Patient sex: F
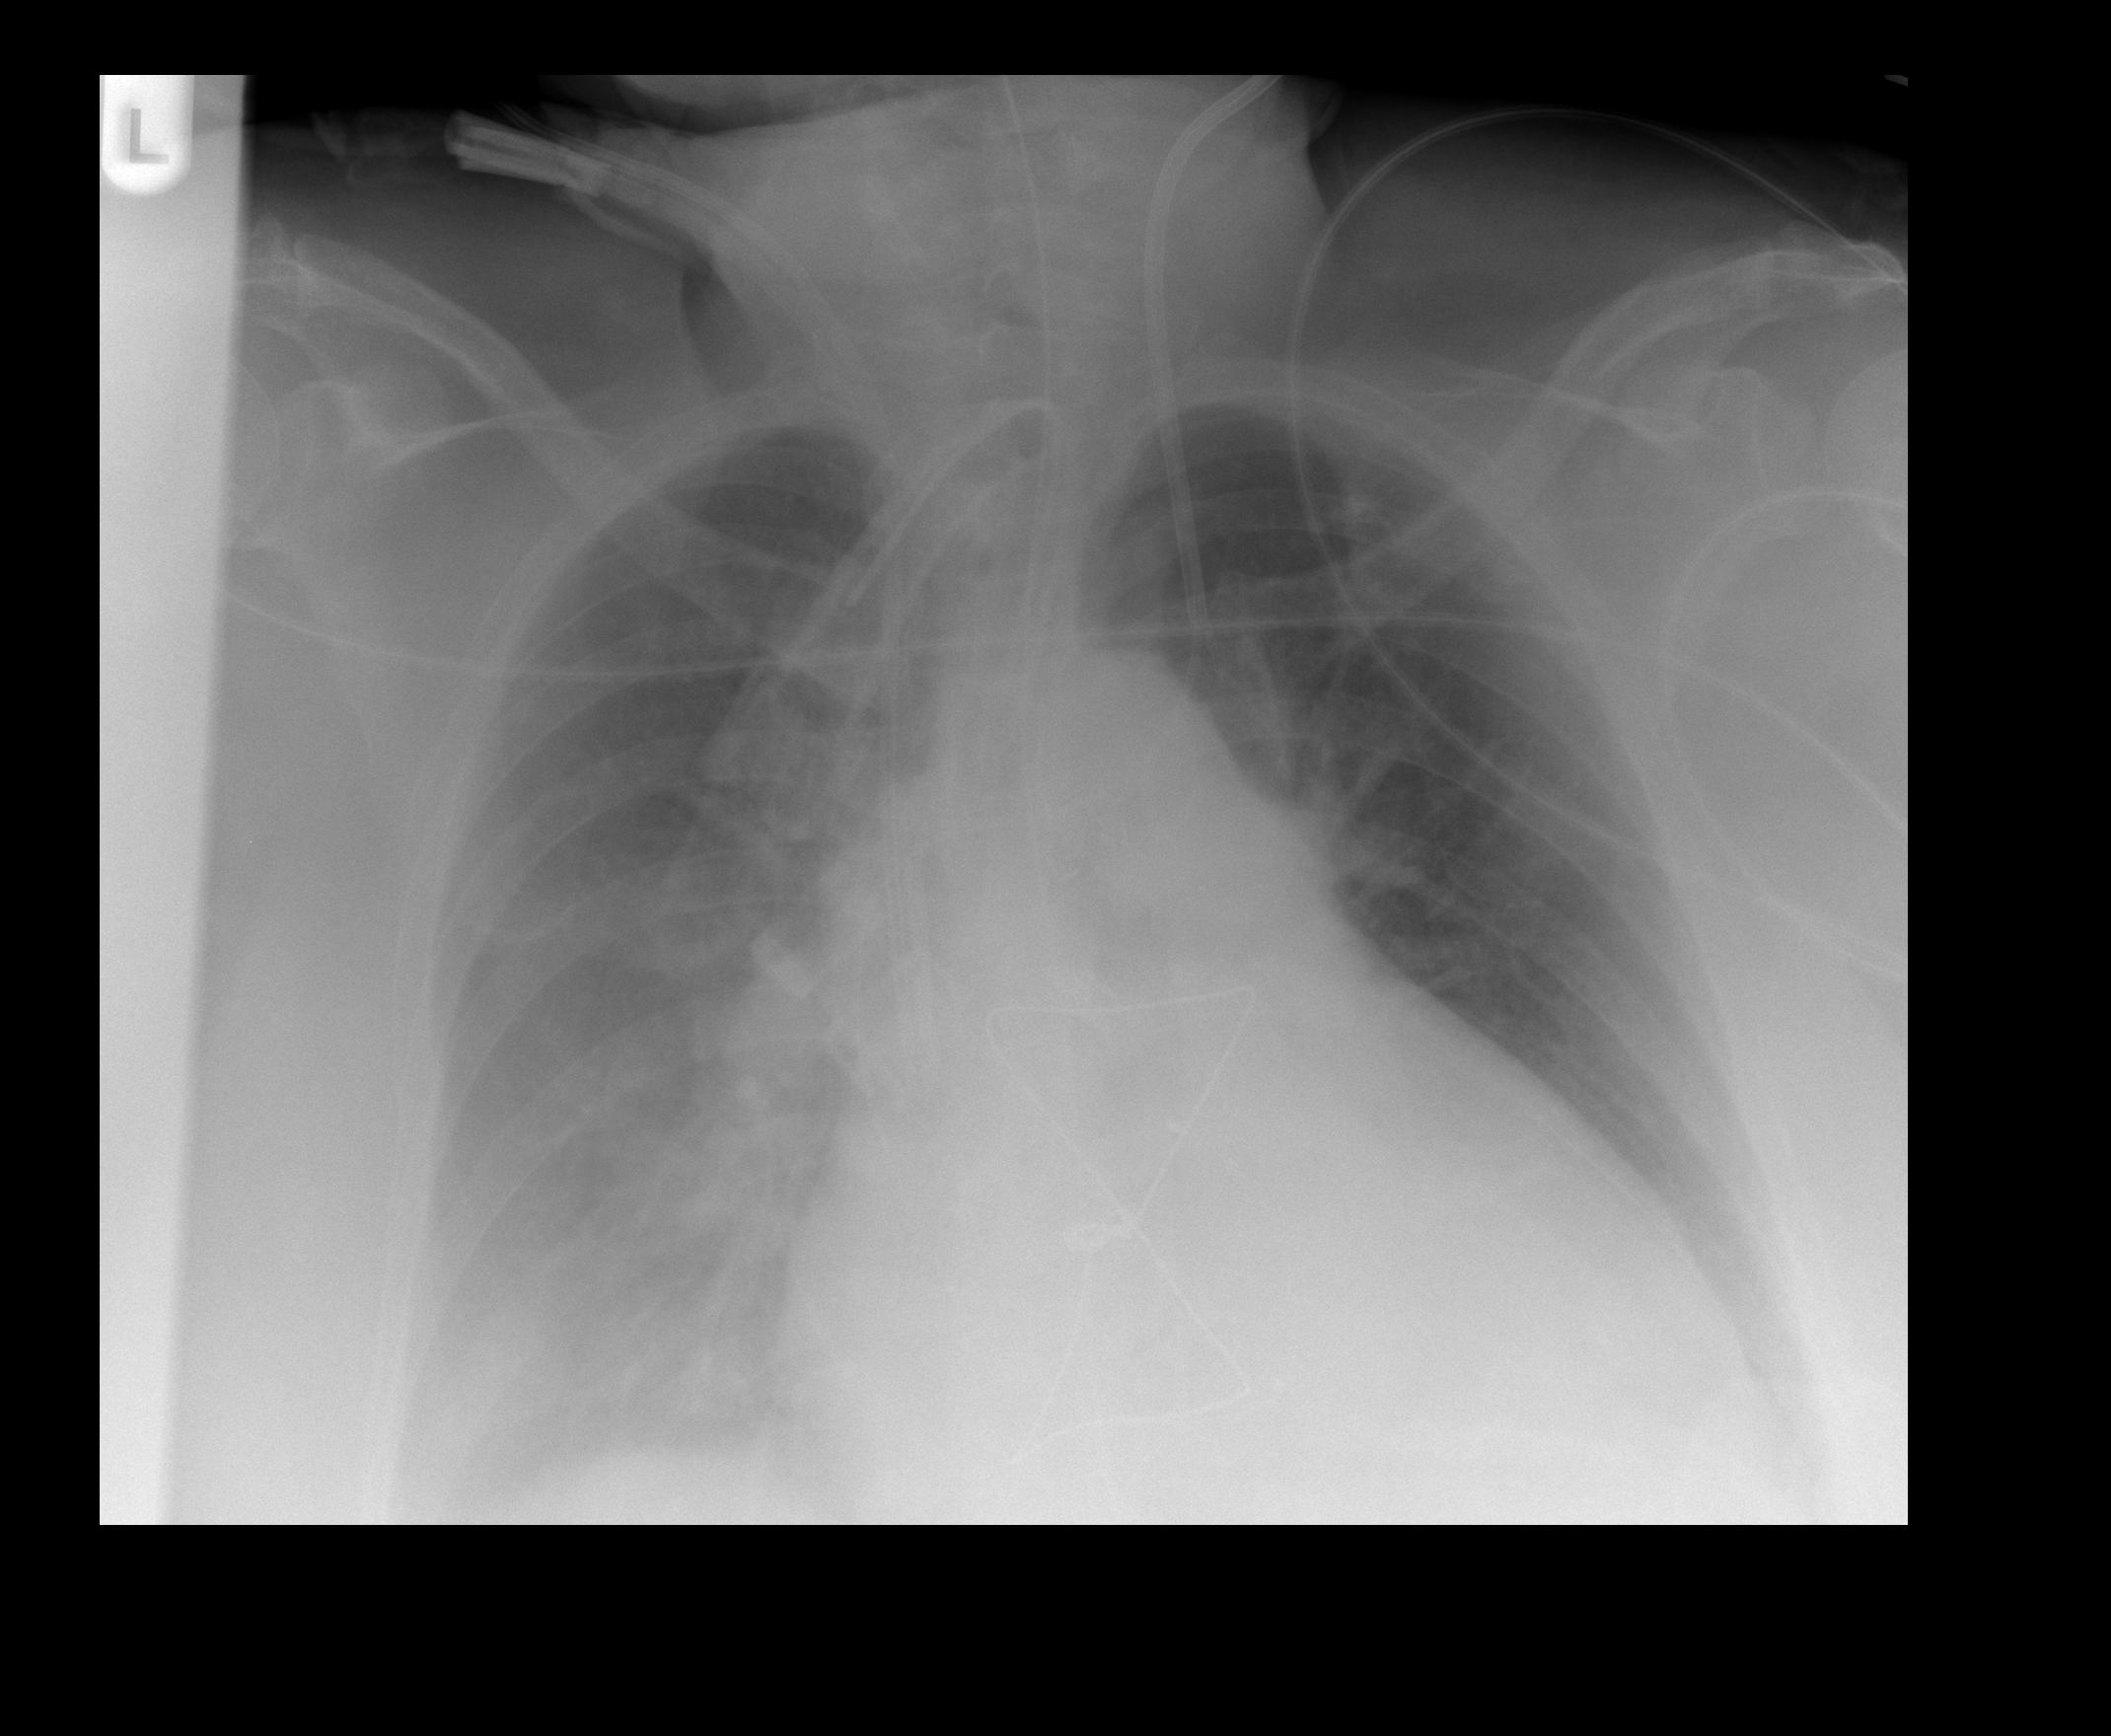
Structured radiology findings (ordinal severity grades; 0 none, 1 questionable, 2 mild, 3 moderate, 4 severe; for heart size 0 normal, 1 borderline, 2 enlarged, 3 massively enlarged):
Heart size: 3
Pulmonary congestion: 2
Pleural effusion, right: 3
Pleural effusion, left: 2
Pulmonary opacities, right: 0
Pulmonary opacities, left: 0
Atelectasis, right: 3
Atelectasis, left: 2